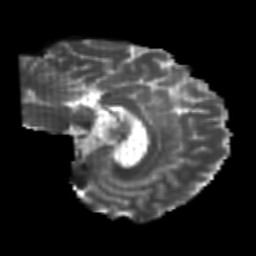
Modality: T2w
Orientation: sagittal
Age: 24
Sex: male
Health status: healthy
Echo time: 0.074 s